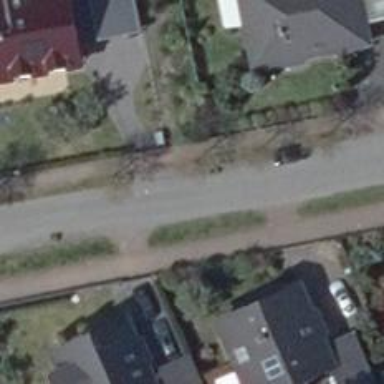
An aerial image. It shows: Chicane for traffic calming.